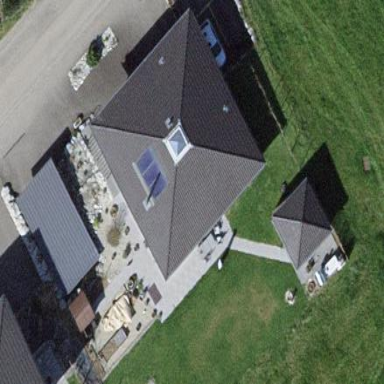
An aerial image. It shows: Simple house.